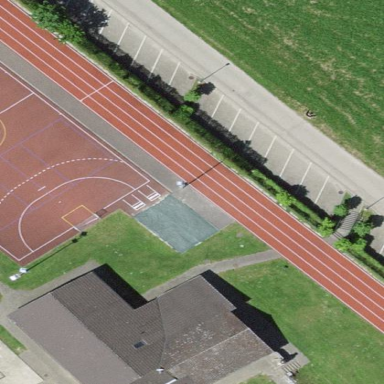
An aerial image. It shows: Pitch for leisure activities.